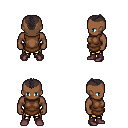
a pixel art fantasy rpg character, male body template, human, dark skin, brown tunic, gold greaves, raven short mohawk hairstyle, maroon shoes, four views (front, back, left, right), 2x2 character sprite sheet, small pixel art, hard edges, no anti-aliasing